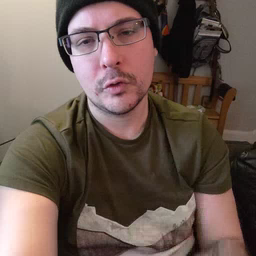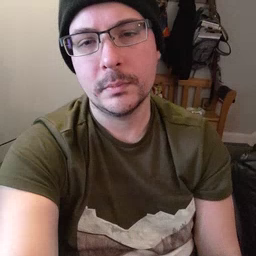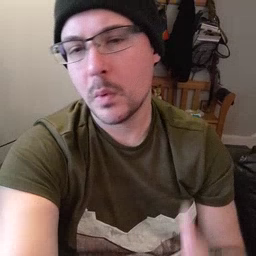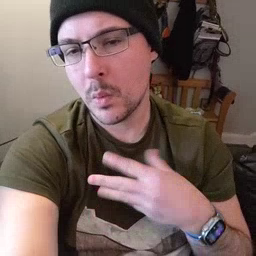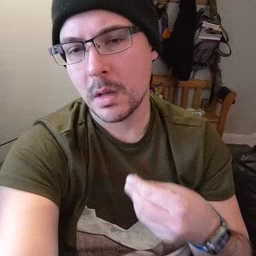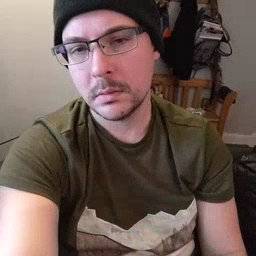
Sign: white